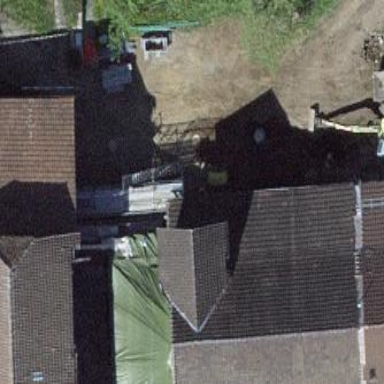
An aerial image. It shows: Farm building with half-hipped roof shape.